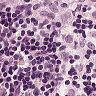
Metastatic tissue present: no